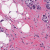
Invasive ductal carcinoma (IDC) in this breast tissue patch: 1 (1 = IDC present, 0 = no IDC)